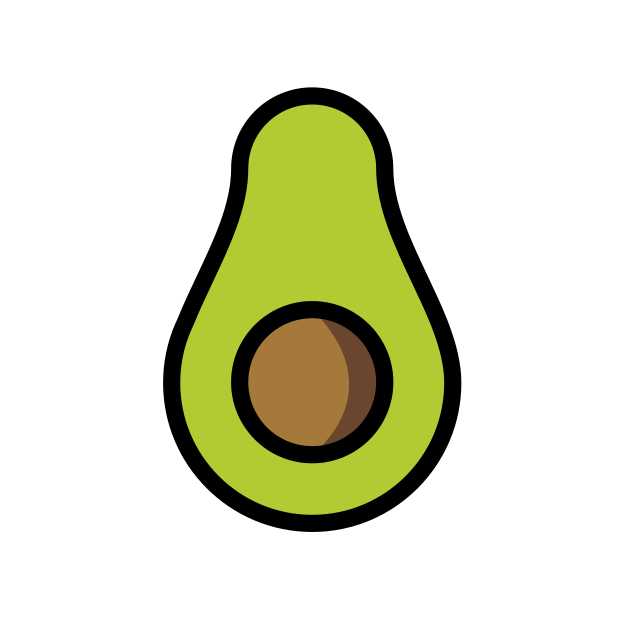
Emoji: 🥑
Name: avocado
Unicode: 0x1f951